Question: I have a ListView with a custom Lazy Adapter attached. I pull contacts from the phone and display them in my list. I am having an issue dealing with multiple numbers. If one contact has multiple numbers with different types they appear as different contacts as shown below:

Here is the code for getting my contact list:
'''
public LazyAdapter getContactList(){
ContentResolver cr = mContext.getContentResolver();
Cursor cur = cr.query(ContactsContract.Contacts.CONTENT_URI,
null, null, null, null);
if (cur.getCount() > 0) {
while (cur.moveToNext()) {
String id = cur.getString(cur.getColumnIndex(ContactsContract.Contacts._ID));
String name = cur.getString(cur.getColumnIndex(ContactsContract.Contacts.DISPLAY_NAME));
if (Integer.parseInt(cur.getString(cur.getColumnIndex(ContactsContract.Contacts.HAS_PHONE_NUMBER))) > 0) {
Cursor pCur = cr.query(Phone.CONTENT_URI,null,Phone.CONTACT_ID +" = ?",new String[]{id}, null);
while (pCur.moveToNext()) {
String phoneType = "";
int type = pCur.getInt(pCur.getColumnIndexOrThrow(Phone.TYPE));
switch (type){
case Phone.TYPE_HOME:
phoneType = "Home";
break;
case Phone.TYPE_MOBILE:
phoneType = "Mobile";
break;
case Phone.TYPE_WORK:
phoneType = "Work";
break;
case Phone.TYPE_FAX_HOME:
phoneType = "Home Fax";
break;
case Phone.TYPE_FAX_WORK:
phoneType = "Work Fax";
break;
default:
phoneType = "Other";
break;
}
String phoneNo = pCur.getString(pCur.getColumnIndex(Phone.NUMBER));
map = new HashMap<String, String>();
map.put(KEY_CONTACT_NAME, name);
map.put(KEY_CONTACT_NUM, phoneType + ": " + phoneNo);
//map.put(KEY_CONTACT_IMAGE, getString(getPhotoUri(id)));
contactList.add(map);
}
pCur.close();
}
}
}
adapter = new LazyAdapter(getActivity(), contactList);
return adapter;
}
'''
And here is my lazy adapter
'''
public View getView(int position, View convertView, ViewGroup parent) {
View vi=convertView;
if(convertView==null)
vi = inflater.inflate(R.layout.contact_list, null);
TextView contactName = (TextView)vi.findViewById(R.id.contactName); // title
TextView contactNum = (TextView)vi.findViewById(R.id.contactNum); // artist name
ImageView thumb_image=(ImageView)vi.findViewById(R.id.list_image); // thumb image
HashMap<String, String> contact = new HashMap<String, String>();
contact = data.get(position);
// Setting all values in listview
contactName.setText(contact.get(ContactFragment.KEY_CONTACT_NAME));
contactNum.setText(contact.get(ContactFragment.KEY_CONTACT_NUM));
return vi;
}
'''
How can I display multiple numbers under one contact if they have multiple numbers?
Thanks
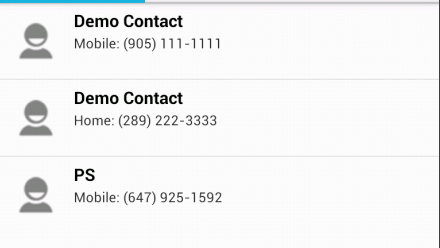
Answer: Figured out the answer. I just added the position number to the phone number I had. When adding the number to the LazyAdapter I looped through the array list and added the numbers like so:
ContactActivity
'''
public LazyAdapter getContactList(){
ContentResolver cr = mContext.getContentResolver();
Cursor cur = cr.query(ContactsContract.Contacts.CONTENT_URI,
null, null, null, null);
if (cur.getCount() > 0) {
while (cur.moveToNext()) {
map = new HashMap<String, String>();
String id = cur.getString(cur.getColumnIndex(ContactsContract.Contacts._ID));
String name = cur.getString(cur.getColumnIndex(ContactsContract.Contacts.DISPLAY_NAME));
map.put(KEY_CONTACT_NAME, name);
if (Integer.parseInt(cur.getString(cur.getColumnIndex(ContactsContract.Contacts.HAS_PHONE_NUMBER))) > 0) {
Cursor pCur = cr.query(Phone.CONTENT_URI,null,Phone.CONTACT_ID +" = ?",new String[]{id}, null);
while (pCur.moveToNext()) {
String phoneType = "";
int type = pCur.getInt(pCur.getColumnIndexOrThrow(Phone.TYPE));
switch (type){
case Phone.TYPE_HOME:
phoneType = "Home";
break;
case Phone.TYPE_MOBILE:
phoneType = "Mobile";
break;
case Phone.TYPE_WORK:
phoneType = "Work";
break;
case Phone.TYPE_FAX_HOME:
phoneType = "Home Fax";
break;
case Phone.TYPE_FAX_WORK:
phoneType = "Work Fax";
break;
default:
phoneType = "Other";
break;
}
String phoneNo = pCur.getString(pCur.getColumnIndex(Phone.NUMBER));
map.put(KEY_CONTACT_NUM + pCur.getPosition(), phoneType + ": " + phoneNo);
}
contactList.add(map);
pCur.close();
}
}
}
adapter = new LazyAdapter(getActivity(), contactList, "Contact");
return adapter;
}
'''
Lazy adapter
'''
TextView contactName = (TextView)vi.findViewById(R.id.contactName); // name
TextView contactNum = (TextView)vi.findViewById(R.id.contactNum); // number
HashMap<String, String> contact = new HashMap<String, String>();
contact = data.get(position);
// Setting all values in listview
contactName.setText(contact.get(ContactFragment.KEY_CONTACT_NAME));
for(int i = 0; i < (contact.size() - 1); i++){
contactNum.setText(contactNum.getText() + contact.get(ContactFragment.KEY_CONTACT_NUM + i) + "
");
}
'''